Question: In my long journey through the land of php, I have never experienced a problem like this.
I'm trying to throw some data into it's place of a table, but as angry as it is, it'll not let me do my job and decides to crawl on top of it though I've strictly told it to stay below.
So I've come to the conclusion that either my table or the loop is cursed! Which is why I've fought my way to you guys in hope that you'll be able to cure this black sorcery.
My code so far:
'''
<table>
<thead>
<tr>
<th>Dato</th>
<th>Start</th>
<th>Hjemme</th>
<th>Ude</th>
<th>Mal</th>
</tr>
</thead>
<tbody>
<tr>
<td>Hejsa</td>
</tr>
<?
$res = $mysqli->query("SELECT * FROM kampe ORDER BY dato DESC LIMIT 8");
while($row = $res->fetch_assoc()){
echo "<tr>";
echo "<tb>".dateMd("j. F", strtotime($row["dato"]))."</tb>";
echo "<tb>".date("h:i", strtotime($row["dato"]))."</tb>";
echo "<tb>hej</tb>";
echo "<tb>hej</tb>";
echo "<tb>hej</tb>";
echo "</tr>";
}
?>
<tr>
<td>Hejsa</td>
</tr>
</tbody>
</table>
'''
And the output:

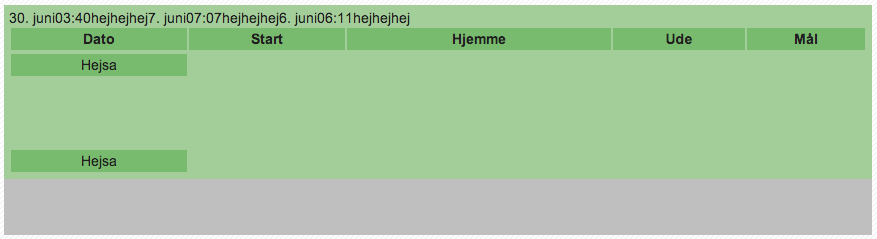
Answer: Replace all your '<tb>' with '<td>', should work then
'<tb>' isn't valid